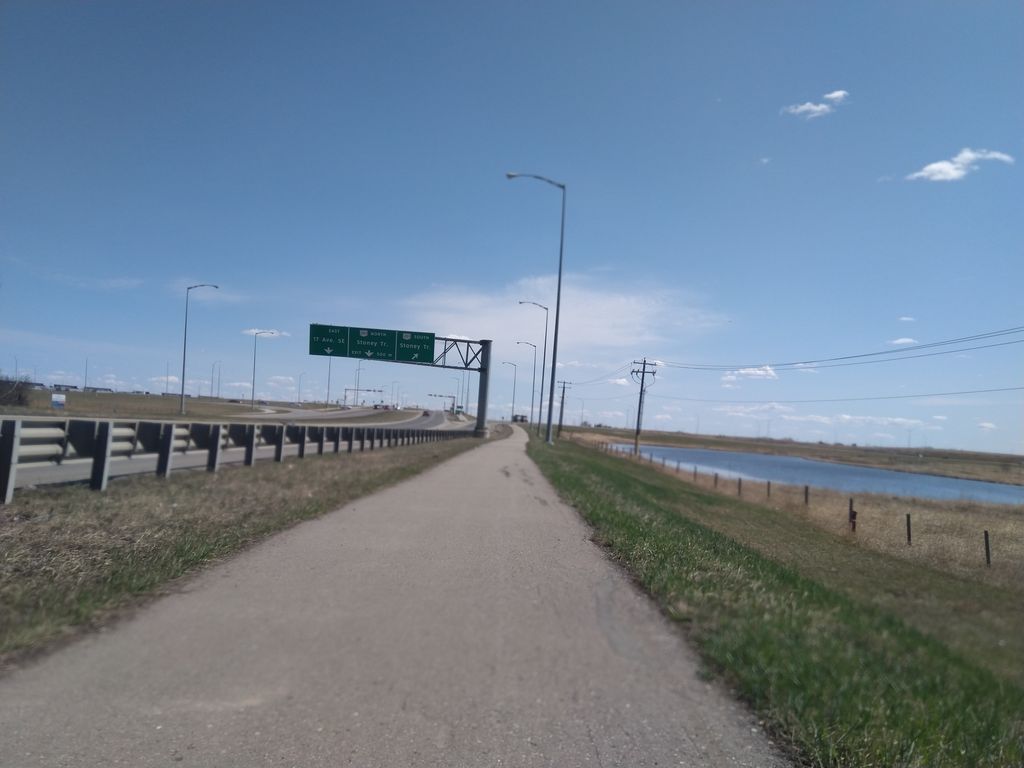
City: calgary